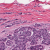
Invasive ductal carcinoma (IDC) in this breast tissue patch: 1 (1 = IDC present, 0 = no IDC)